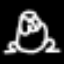
Label: frog